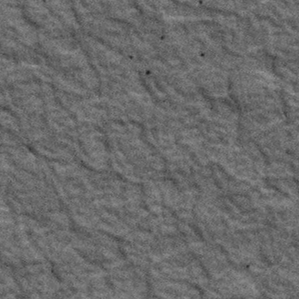
Label: frost